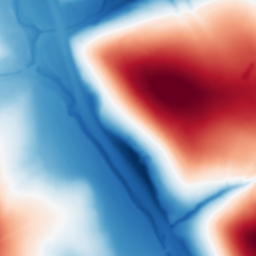
Category: multiscale
Decomposition family: dog
Decomposition parameters: sigma_low: 1
sigma_high: 100
Upsampling method: cubic_mitchell
Upsampling parameters: scale: 4
Upsampling scale: 4